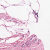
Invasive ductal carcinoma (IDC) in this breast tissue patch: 0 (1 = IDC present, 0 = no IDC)